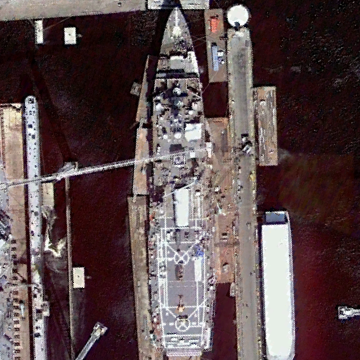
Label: combat